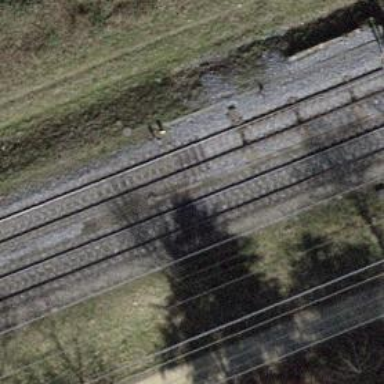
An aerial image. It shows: Railway switch.